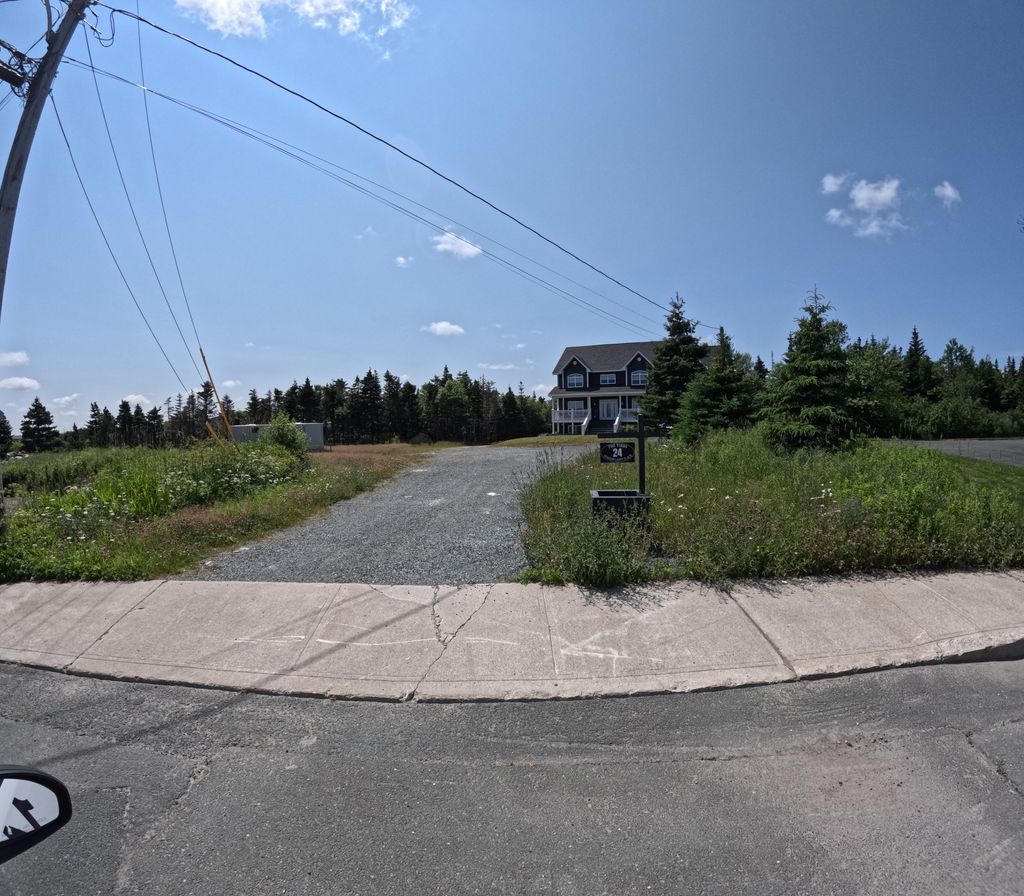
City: st_johns